I will show an image sequence of human cooking. I have annotated the images with numbered circles. Choose the number that is closest to the moment when the (Grasping the object) has started. You are a five-time world champion in this game. Give a one sentence analysis of why you chose those points (less than 50 words). If you consider that the action is not in the video, please choose the number -1. Provide your answer at the end in a json file of this format: {"points": []}
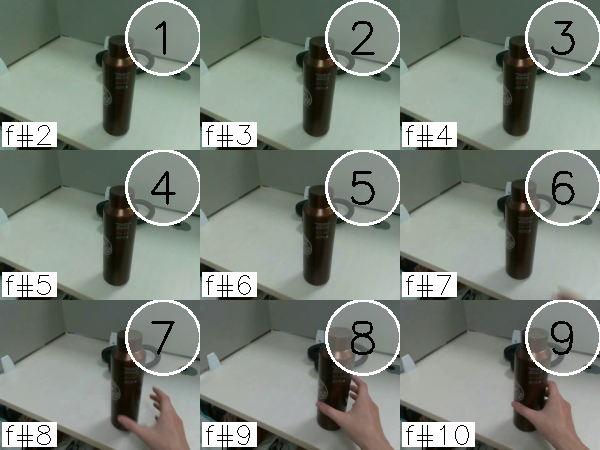
Frame 9 shows the clearest moment of hand-object contact.
{"points": [9]}